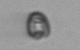
Label: Pyramimonas